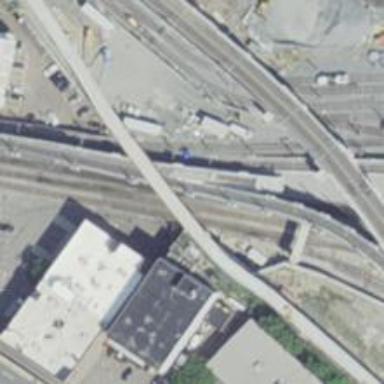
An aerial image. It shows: Light rail yard.